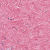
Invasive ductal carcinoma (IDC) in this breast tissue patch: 0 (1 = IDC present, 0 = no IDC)